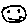
Label: smiley face